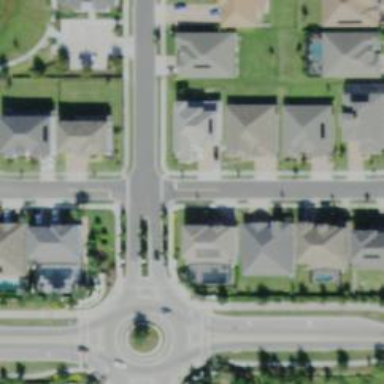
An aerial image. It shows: Residential road.